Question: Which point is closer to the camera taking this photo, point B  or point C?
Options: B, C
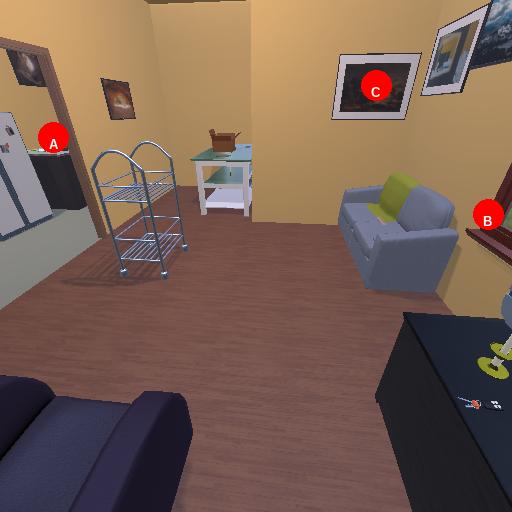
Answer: B